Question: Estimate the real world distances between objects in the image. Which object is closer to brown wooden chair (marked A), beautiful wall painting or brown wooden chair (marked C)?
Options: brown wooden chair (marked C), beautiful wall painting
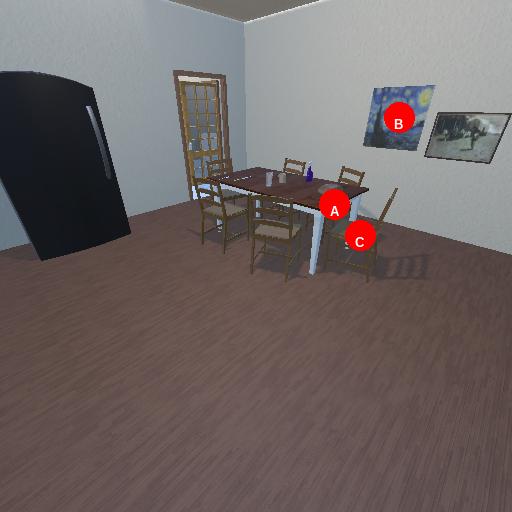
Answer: brown wooden chair (marked C)